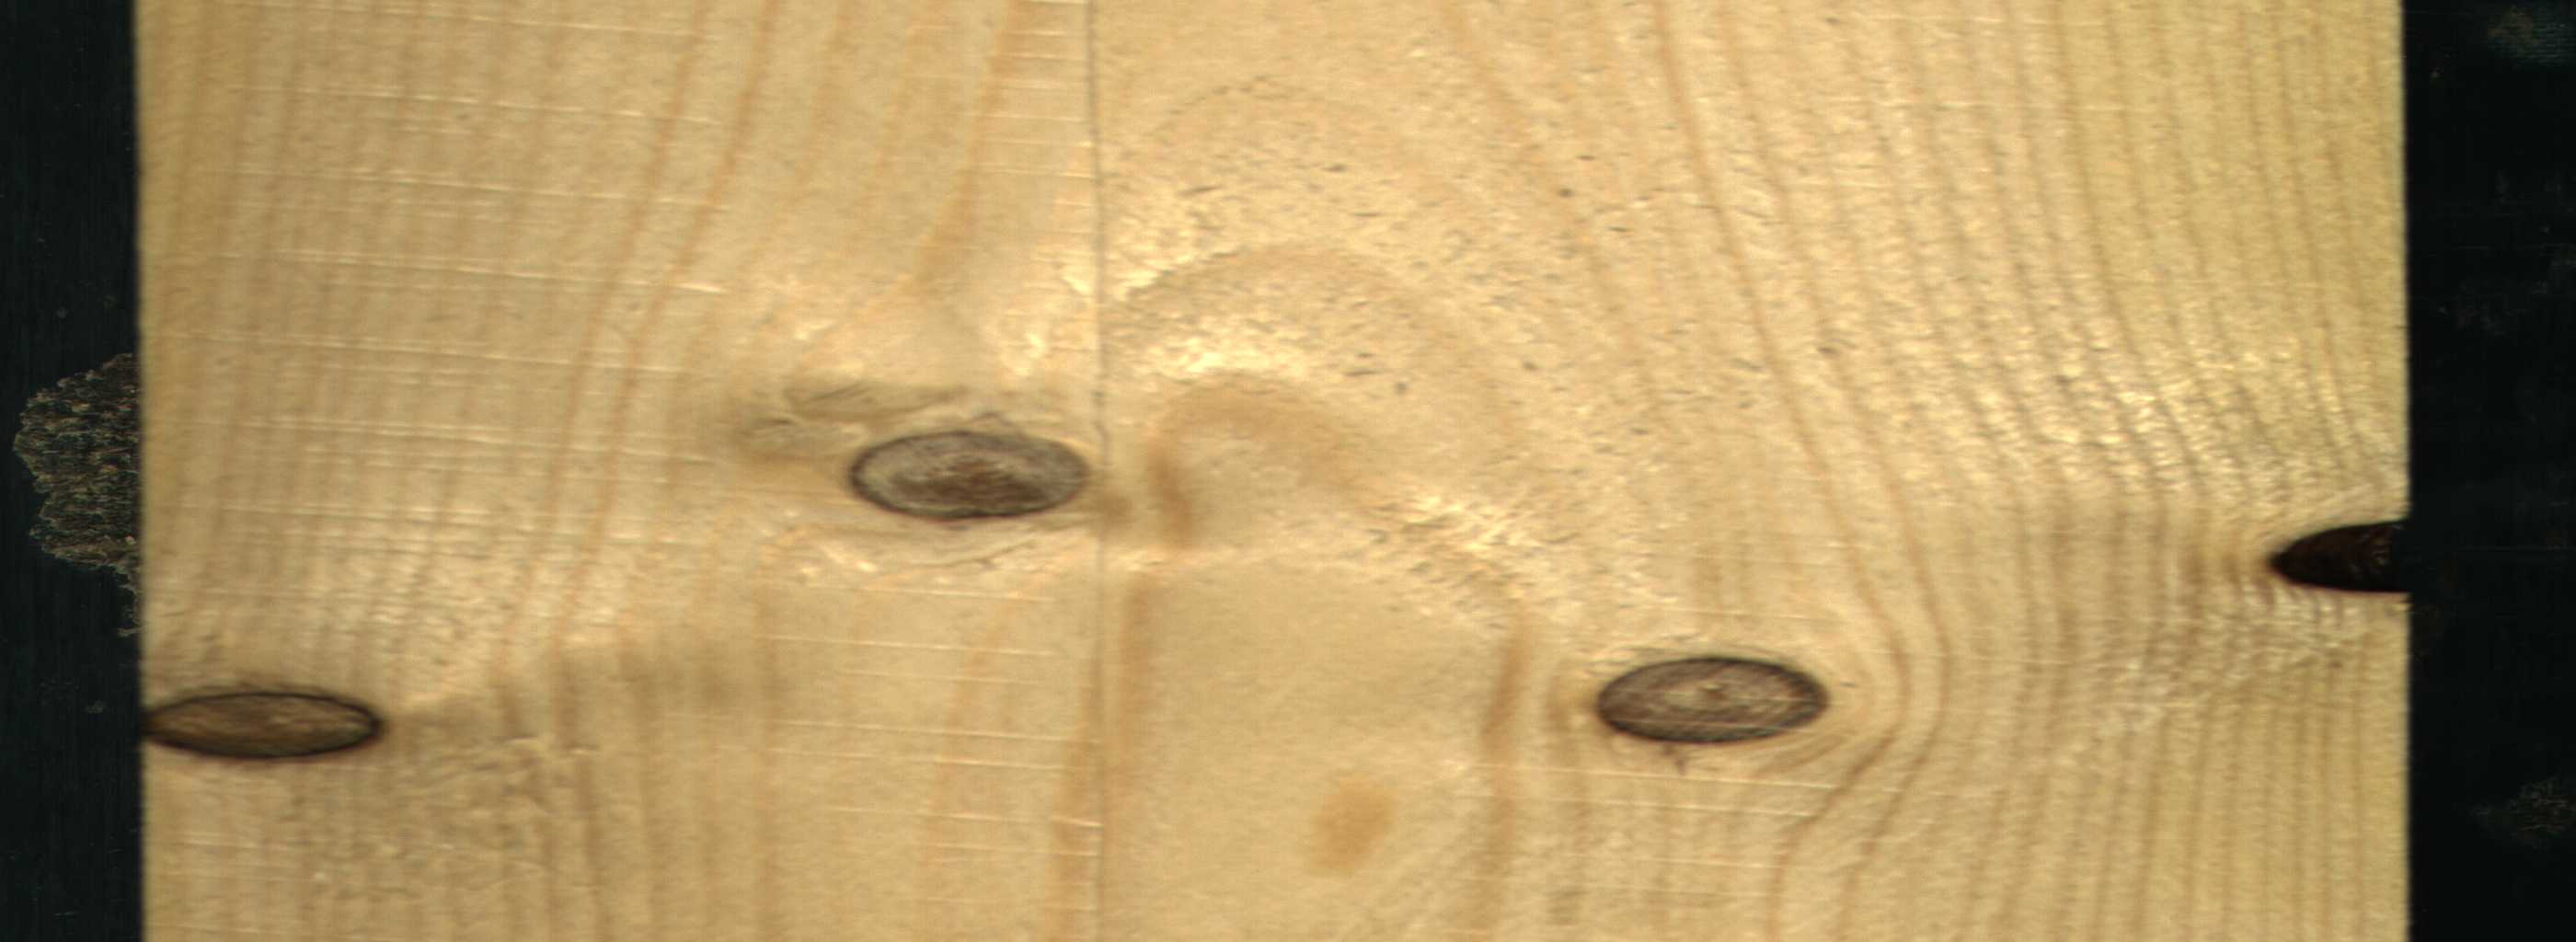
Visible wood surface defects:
Knot_missing
Dead_Knot
Live_Knot
Live_Knot